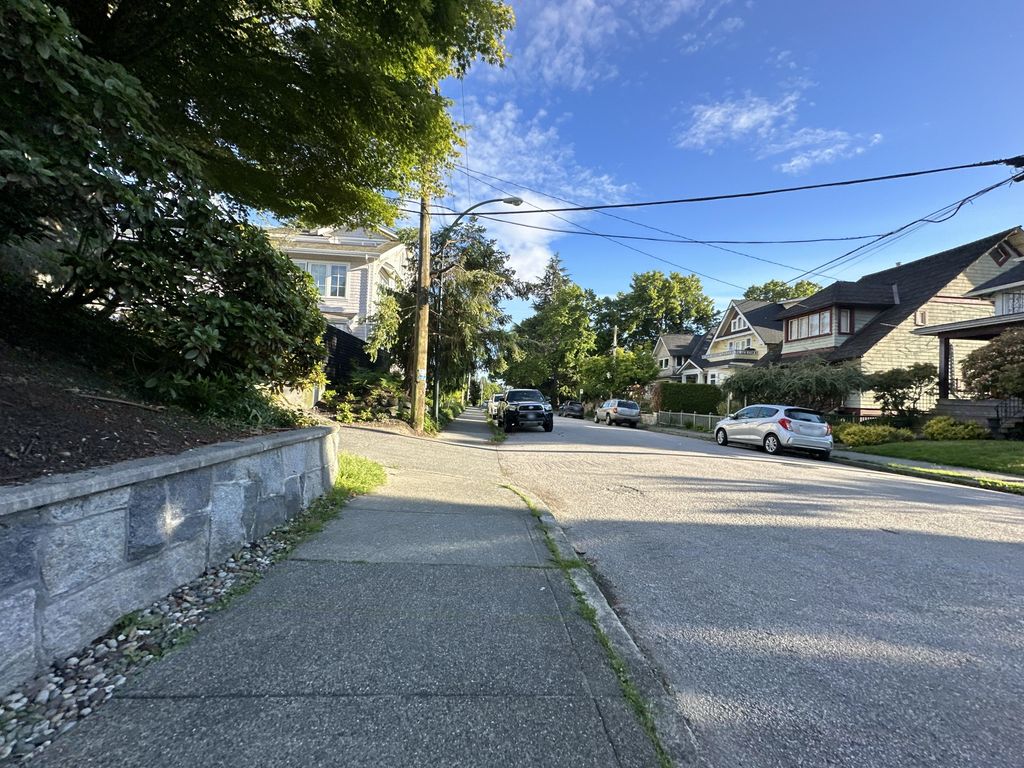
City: vancouver